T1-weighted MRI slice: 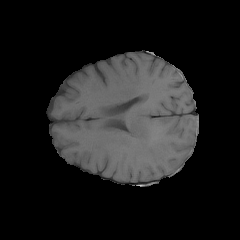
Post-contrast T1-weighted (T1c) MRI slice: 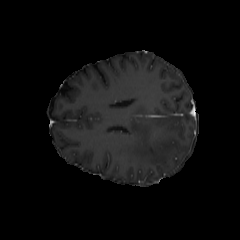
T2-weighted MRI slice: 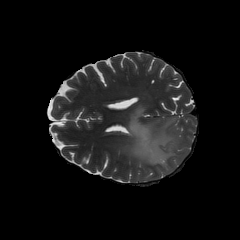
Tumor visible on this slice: yes